You are looking at a signal-to-image encoding: consecutive vibration samples arranged as the rows of a grayscale square. What is the most likely bearing condition (normal, inner_race, outer_race, ball)?
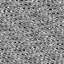
Answer: outer_race